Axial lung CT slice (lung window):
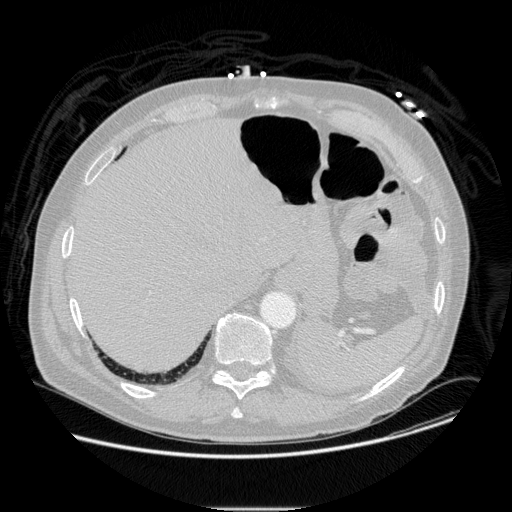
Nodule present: no